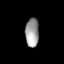
Tissue: lung
Cell type: Myeloid cells
Senescence score: 0.5741
Nuclear area (px): 387
Mean DAPI intensity: 154.23